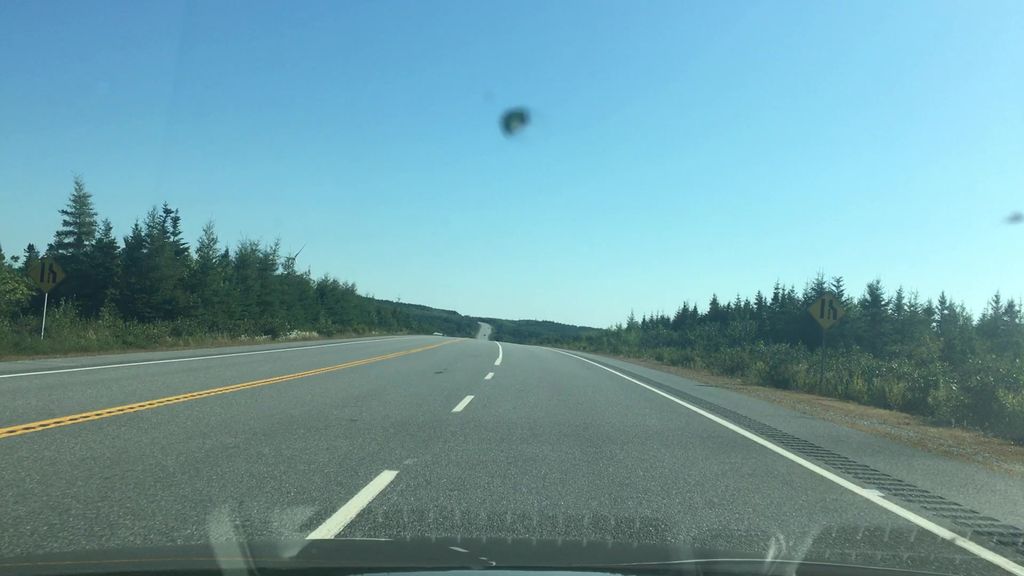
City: halifax